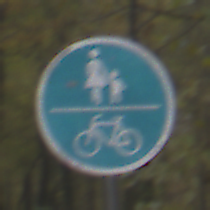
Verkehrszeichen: GemeinsamerGehUndRadweg
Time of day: MorningAfternoon
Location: Outdoor (Nature)
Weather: Overcast
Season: Autumn
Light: Natural